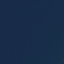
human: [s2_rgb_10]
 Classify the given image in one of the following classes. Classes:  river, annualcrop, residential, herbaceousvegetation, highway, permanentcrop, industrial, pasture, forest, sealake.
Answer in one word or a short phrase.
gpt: SeaLake